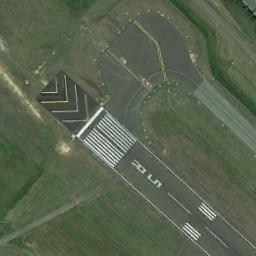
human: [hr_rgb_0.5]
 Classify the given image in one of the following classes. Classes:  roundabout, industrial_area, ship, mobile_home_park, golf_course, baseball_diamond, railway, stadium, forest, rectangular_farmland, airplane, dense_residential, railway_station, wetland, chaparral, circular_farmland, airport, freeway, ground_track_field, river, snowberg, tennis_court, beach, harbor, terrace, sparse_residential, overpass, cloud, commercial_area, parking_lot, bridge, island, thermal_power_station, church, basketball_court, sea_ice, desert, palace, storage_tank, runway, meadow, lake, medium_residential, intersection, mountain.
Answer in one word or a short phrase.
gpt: runway